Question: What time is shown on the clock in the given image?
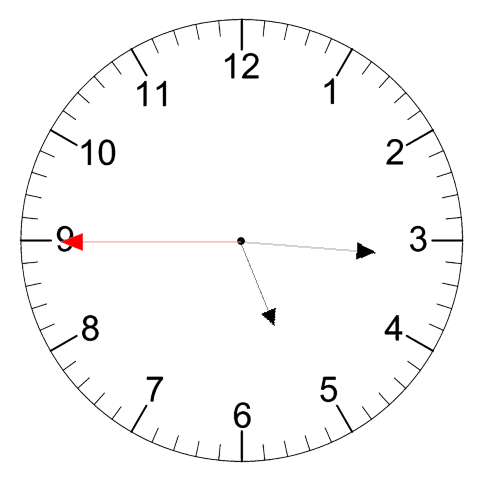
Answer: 05:15:45